Question: In Visual Studi0 2010, when I click 'Add New Item' and choose 'SQL Server Database', is it creating a SQL Server Express DB, SQL Server Compact DB or a LocalDB?

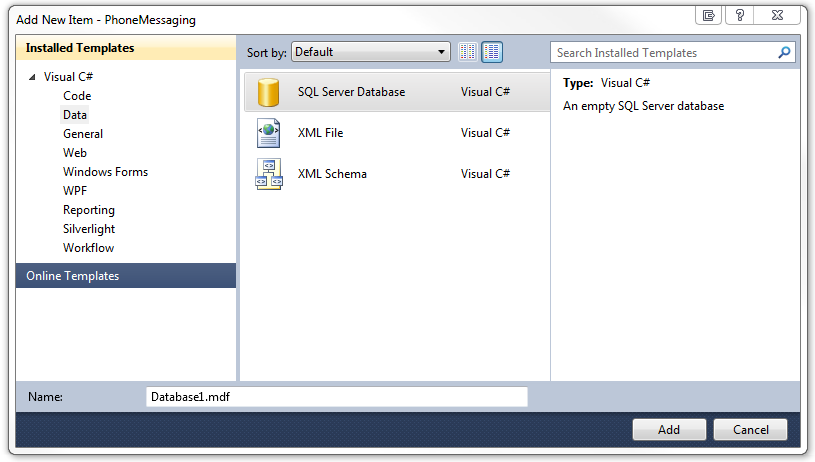
Answer: SQL Server Express
..............................................